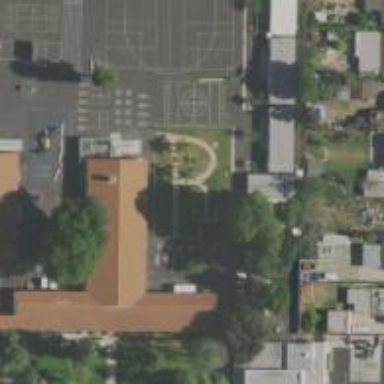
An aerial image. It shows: School.